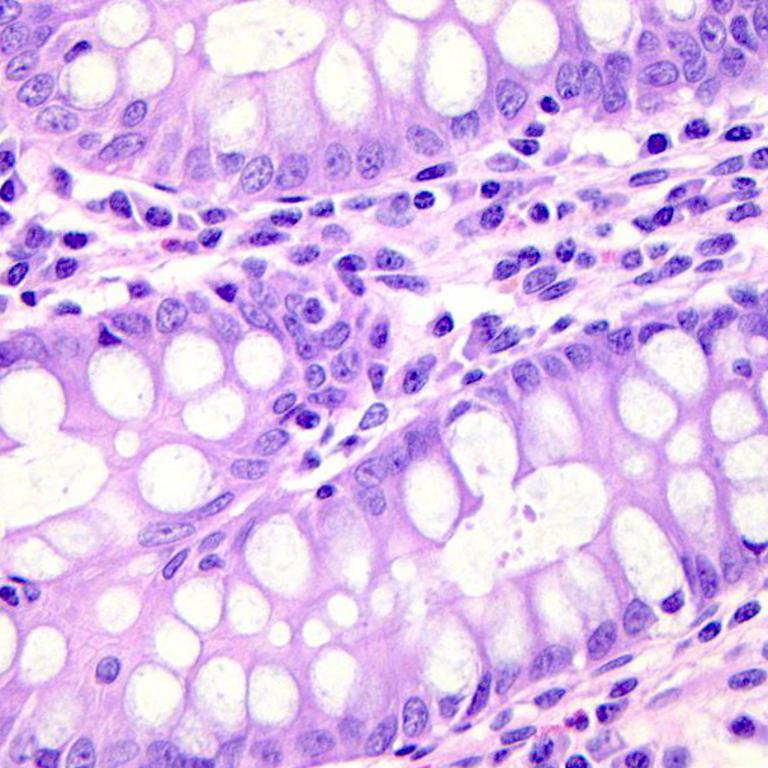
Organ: colon
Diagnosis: benign